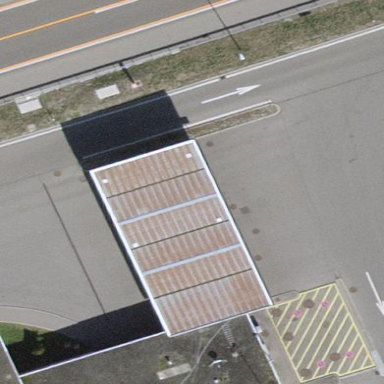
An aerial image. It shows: Fuel station located under roof.